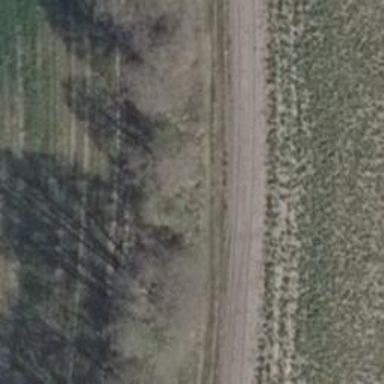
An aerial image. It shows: Row of trees in natural setting.